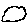
Label: cloud